Question: Having the below database:

Trying to execute below query:
'''
select *
from data_five_minutes
where ((open in (select open
from data_five_minutes
where date_time = '2019-01-02 13:15:00')) >
(open in (select open
from data_five_minutes
where date_time = '2019-01-01 11:10:00')))
'''
The above query gives me result give me 3 results but I was expecting 0!
What I try to fetch is:- get the row where the open of 02/01 13:15 > open of 01/01 11:10 having script_id same for both.
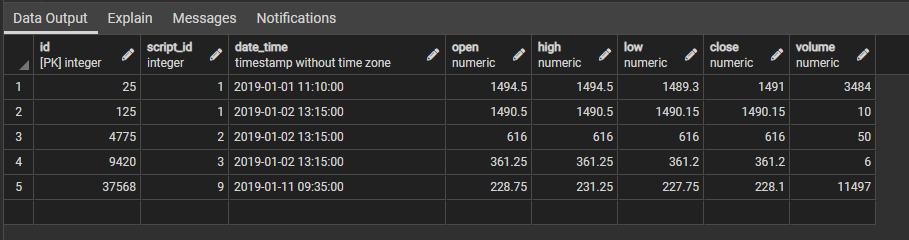
Answer: You can use 'EXISTS':
'''
SELECT d1.*
FROM data_five_minutes d1
WHERE d1.date_time = '2019-01-02 13:15:00'
AND EXISTS (
SELECT 1
FROM data_five_minutes d2
WHERE d2.date_time = '2019-01-01 11:10:00'
AND d2.script_id = d1.script_id
AND d2.open < d1.open
);
'''